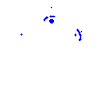
Particle: pion